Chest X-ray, AP view. Patient: 59 years old, sex F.
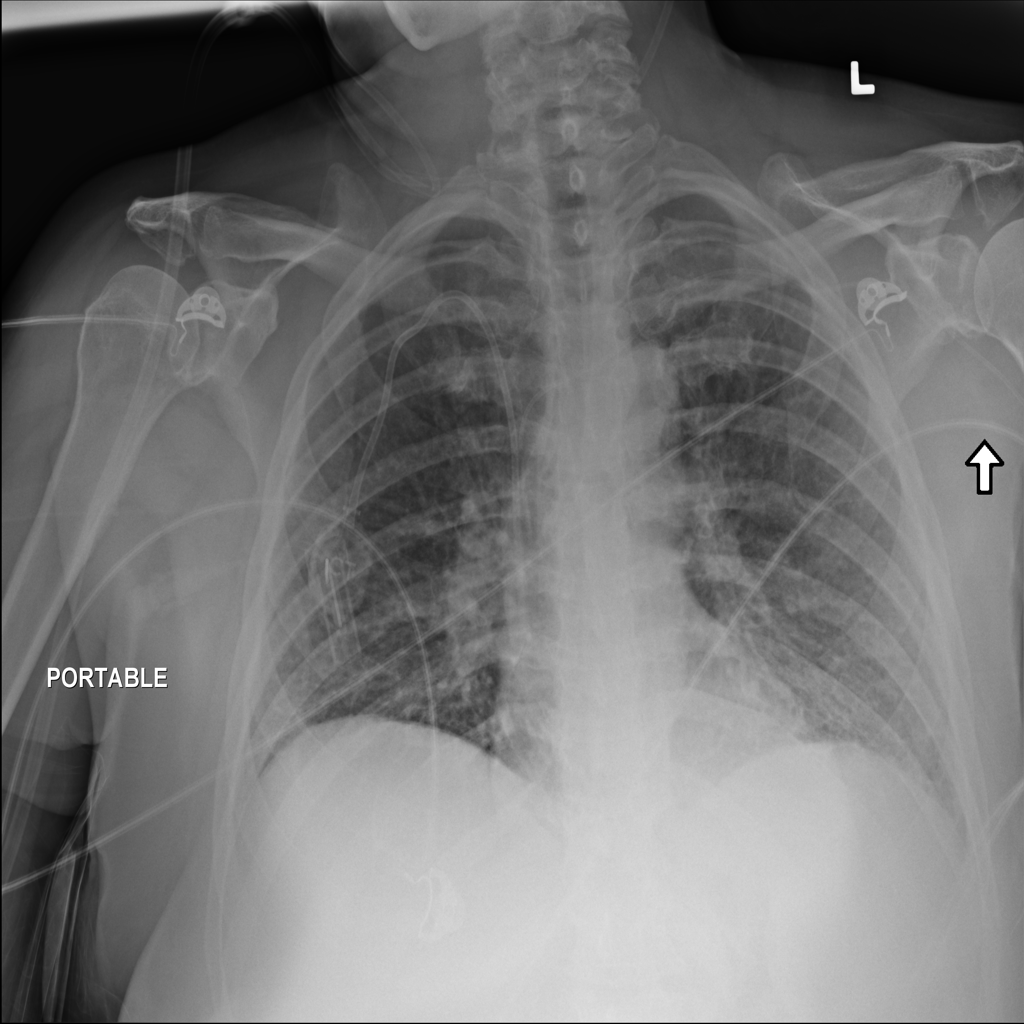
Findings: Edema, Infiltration